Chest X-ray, PA view. Patient: 37 years old, sex M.
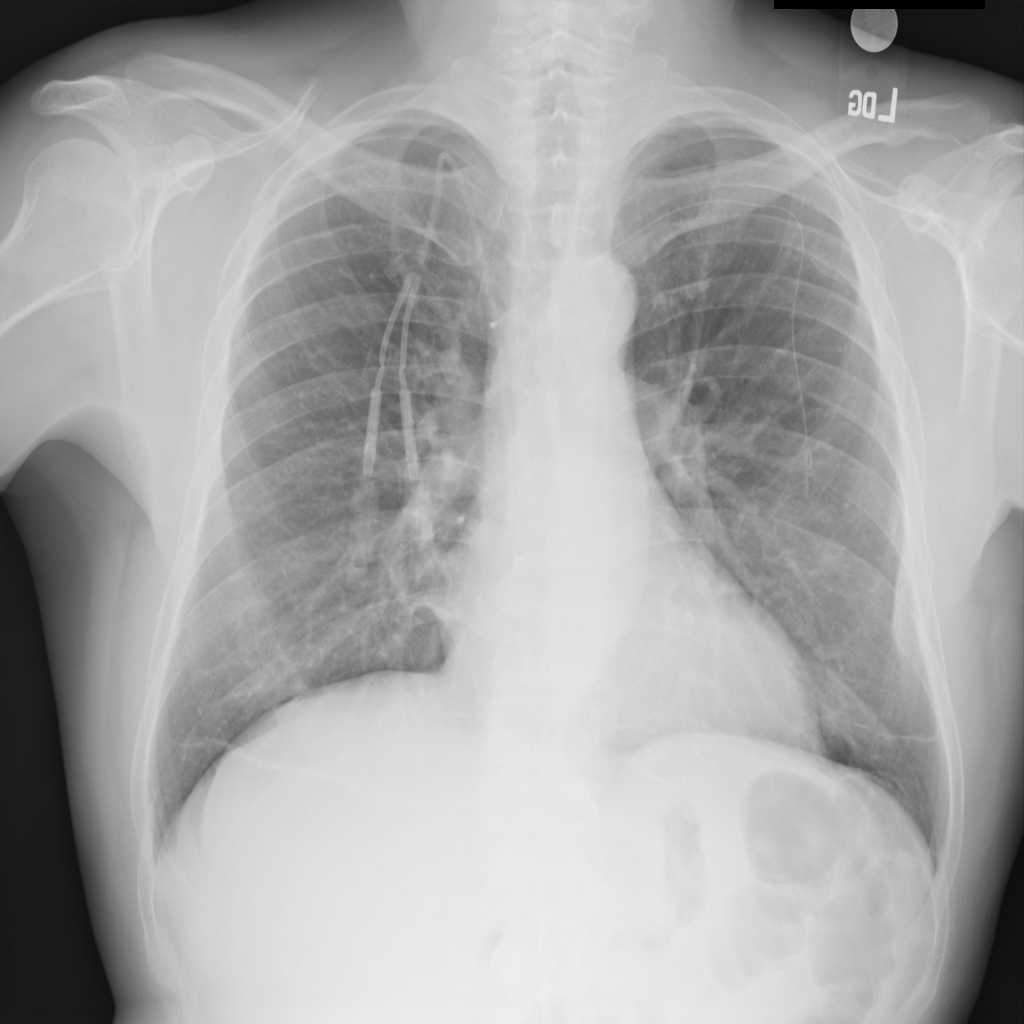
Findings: Atelectasis